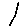
Label: line